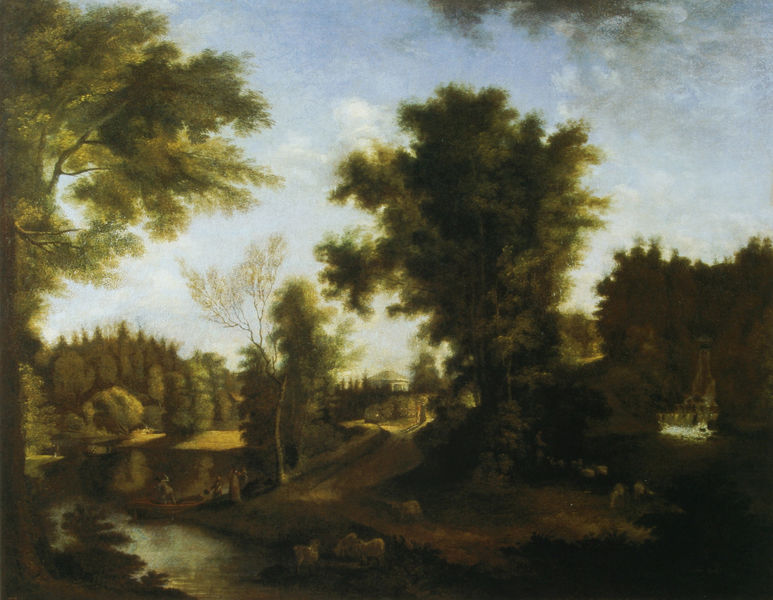
Titel: Aussicht in Pawlowsk auf das Flusstal der Slawjanka und die Große Kaskade
Künstler: Semjon Schtschedrin
Standort: St. Petersburg
Institution: Schloss Pawlowsk
Schlagwörter: baum, blau, dunkel, gemälde, gewitter, gruppe, himmel, laub, mann, schatten, wasser, weiß, wolken, bäume, fluss, frauen, gelb, grün, landschaft, menschen, ocker, see, teich, ufer, braun, frau, grau, hell, kleid, licht, männer, schwarz, dach, gebäude, gras, haus, park, tier, tiere, weg, wiese, wolke, trinken, architektur, steine, bild, bach, einsamkeit, flusslauf, horizont, hügel, natur, zweige, gewässer, hütte, pfad, sonne, wiesen, klassizismus, paar, england, tal, wald, wasserfall, boot, genre, kahn, garten, bewölkt, schiff, segel, segelboot, sommer, ruhe, biegung, abhang, herbst, ausflug, idylle, treiben, kuppel, flus, friedrich, romantik, constable, turner, blue, men, oil, people, white, women, black, country, dark, dress, figures, gray, green, painting, yellow, ruderboot, reflection, brown, deutsch, plant, anlegen, schaf, heimat, denkmal, lichtung, wolkig, laubbaum, kunst, cloud, clouds, man, sky, tree, laubbäume, boat, building, field, hill, house, lake, landscape, nature, water, horizon, reflections, roof, sun, trees, nadelwald, tränke, tempel, pavillon, fähre, forest, grass, light, river, stream, dusk, path, plants, road, eichen, schafe, ochse, animals, dog, romanticism, heroisch, fliss, sunlight, dirt, rural, gebüsche, spring, leaves, pastoral, trunk, rotunde, temple, dack, watercolor, art, animal, canoe, cow, cows, horse, pond, fire, branches, antiquity, figure, travel, sunset, vegetation, sheep, fishing, blue sky, shrubs, dawn, sunrise, bank, contrast, überqueren, blurry, waterfall, shepp, firs, romantism, woods, vista, countryside, banks, idyll, watery, idyllic, landing, naturalism, fir, shoreline, sex, creek, bark, camping, evergreen, 3, 1, daybreak, hudson valley, pastora, landscape green trees